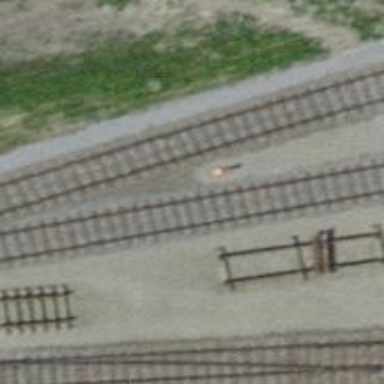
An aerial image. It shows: Railway yard with one track.